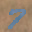
Label: 7